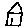
Label: house